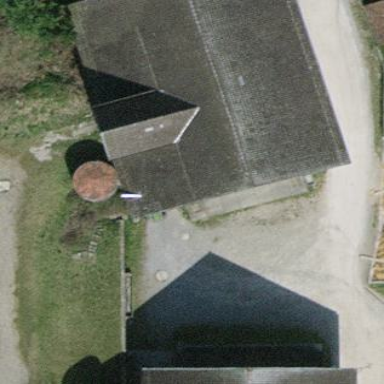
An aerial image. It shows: Farm auxiliary building with gabled roof.